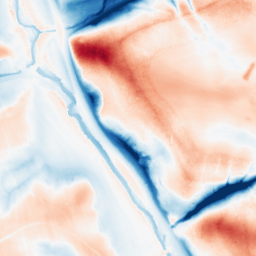
Category: classical
Decomposition family: gaussian_anisotropic
Decomposition parameters: sigma_x: 10
sigma_y: 20
Upsampling method: bicubic_3x
Upsampling parameters: scale: 3
Upsampling scale: 3